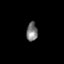
Tissue: skin
Cell type: Epithelial cells
Senescence score: 0.2853
Nuclear area (px): 199
Mean DAPI intensity: 124.899